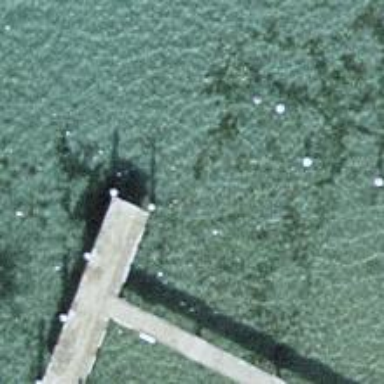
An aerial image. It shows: Man-made pier.